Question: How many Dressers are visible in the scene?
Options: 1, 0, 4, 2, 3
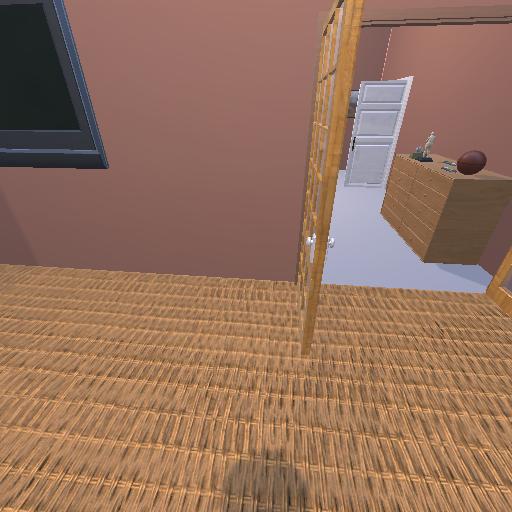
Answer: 1